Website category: sports
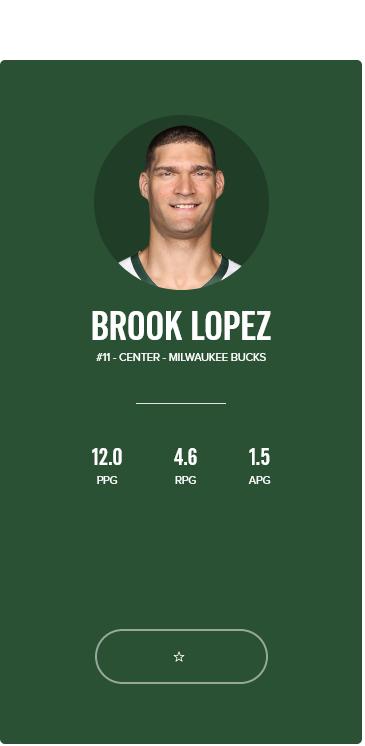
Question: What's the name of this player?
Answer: BROOK LOPEZ

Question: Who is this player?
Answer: BROOK LOPEZ

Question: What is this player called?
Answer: BROOK LOPEZ

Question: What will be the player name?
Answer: BROOK LOPEZ

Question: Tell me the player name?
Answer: BROOK LOPEZ

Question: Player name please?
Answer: BROOK LOPEZ

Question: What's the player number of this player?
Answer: #11

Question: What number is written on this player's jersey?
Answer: #11

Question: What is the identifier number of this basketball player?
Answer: #11

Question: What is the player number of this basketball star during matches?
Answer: #11

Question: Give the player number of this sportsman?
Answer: #11

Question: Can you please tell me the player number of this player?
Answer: #11

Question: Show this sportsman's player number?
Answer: #11

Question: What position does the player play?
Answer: CENTER

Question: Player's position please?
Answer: CENTER

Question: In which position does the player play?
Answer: CENTER

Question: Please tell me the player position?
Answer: CENTER

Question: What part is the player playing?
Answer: CENTER

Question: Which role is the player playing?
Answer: CENTER

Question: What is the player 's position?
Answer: CENTER

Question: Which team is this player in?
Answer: MILWAUKEE BUCKS

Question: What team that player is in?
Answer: MILWAUKEE BUCKS

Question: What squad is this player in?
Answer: MILWAUKEE BUCKS

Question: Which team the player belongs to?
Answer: MILWAUKEE BUCKS

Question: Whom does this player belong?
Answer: MILWAUKEE BUCKS

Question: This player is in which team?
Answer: MILWAUKEE BUCKS

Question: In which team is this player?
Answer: MILWAUKEE BUCKS

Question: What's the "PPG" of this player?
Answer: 12.0

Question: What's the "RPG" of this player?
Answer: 4.6

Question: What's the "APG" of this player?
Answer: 1.5

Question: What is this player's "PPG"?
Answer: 12.0

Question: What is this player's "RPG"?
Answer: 4.6

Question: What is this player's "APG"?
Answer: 1.5

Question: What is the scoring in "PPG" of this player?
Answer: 12.0

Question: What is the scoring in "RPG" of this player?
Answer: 4.6

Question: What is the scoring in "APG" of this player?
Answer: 1.5

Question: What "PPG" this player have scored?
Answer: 12.0

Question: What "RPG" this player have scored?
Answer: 4.6

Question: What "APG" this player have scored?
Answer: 1.5

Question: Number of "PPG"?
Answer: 12.0

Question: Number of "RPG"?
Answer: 4.6

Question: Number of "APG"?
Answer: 1.5

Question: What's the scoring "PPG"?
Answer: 12.0

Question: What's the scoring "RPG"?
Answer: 4.6

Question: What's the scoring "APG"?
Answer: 1.5